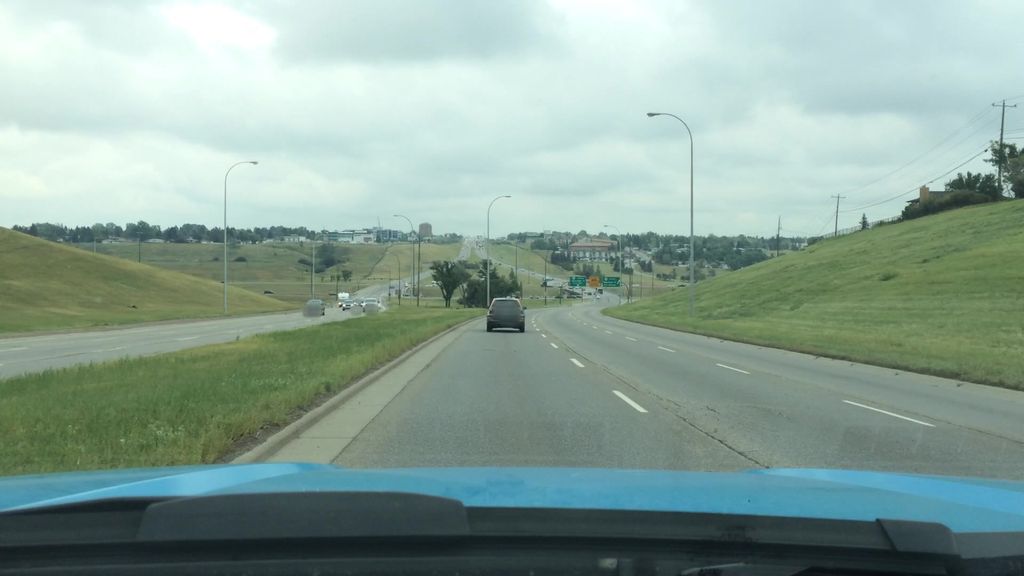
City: calgary